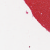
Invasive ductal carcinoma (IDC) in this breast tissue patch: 0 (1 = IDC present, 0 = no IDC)